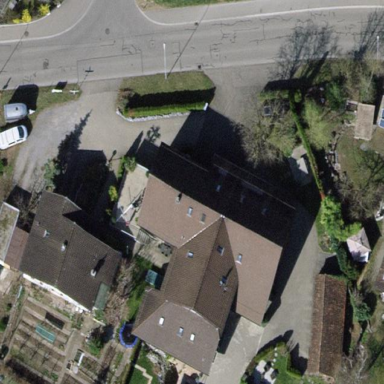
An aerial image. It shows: Detached building.